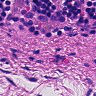
Metastatic tissue present: no